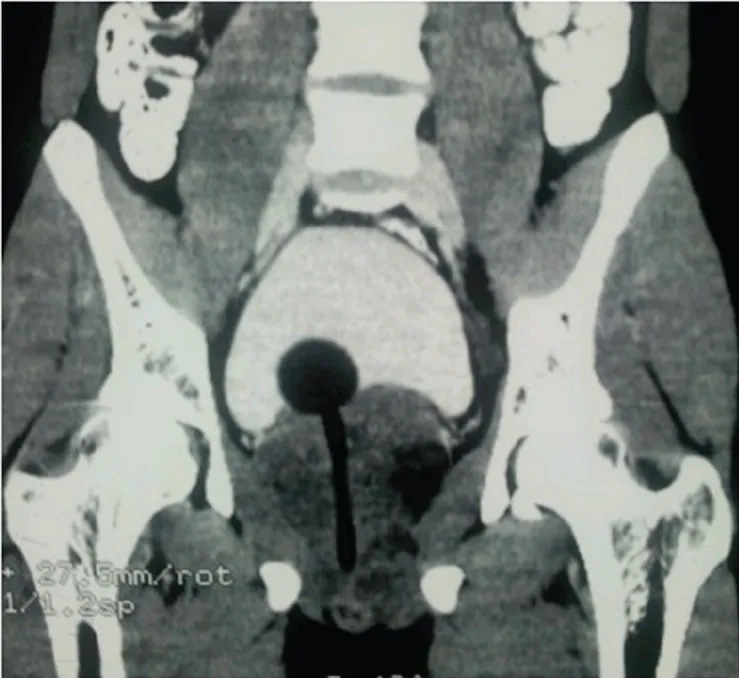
CT scan of the pelvis showing heterogeneously enhancing mass replacing the prostate infiltrating the bladder base and Foley's bulb and catheter in situ.
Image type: radiology (ct)